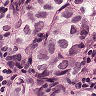
Metastatic tissue present: yes